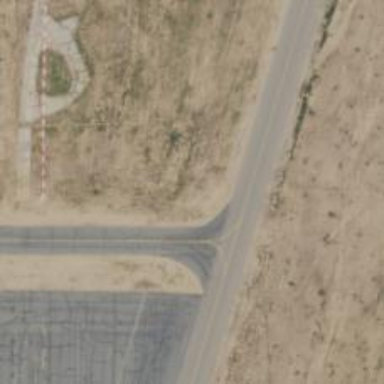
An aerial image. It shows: Image of taxiway at airport.